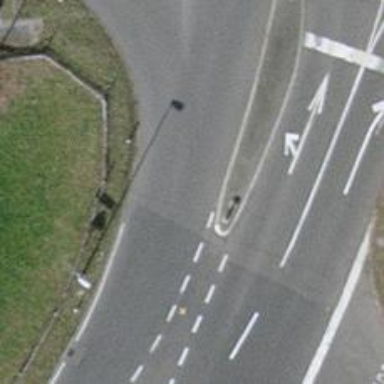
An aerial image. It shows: Primary road with asphalt surface.